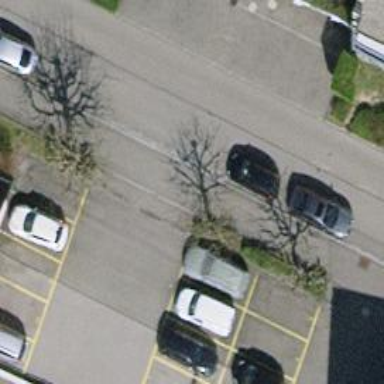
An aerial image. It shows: Urban area with trees.